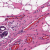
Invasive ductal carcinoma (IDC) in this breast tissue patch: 0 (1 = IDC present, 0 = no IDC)